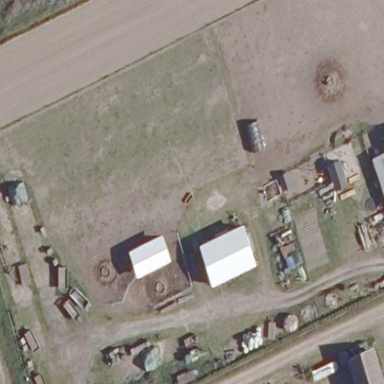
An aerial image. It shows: Farmyard area.